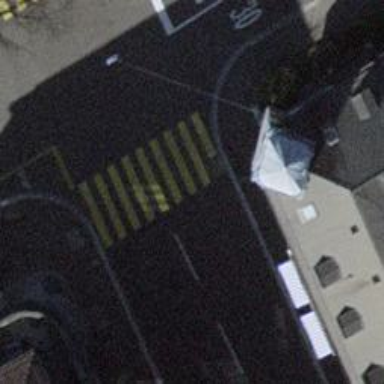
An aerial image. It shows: Uncontrolled zebra crossing with zebra markings.